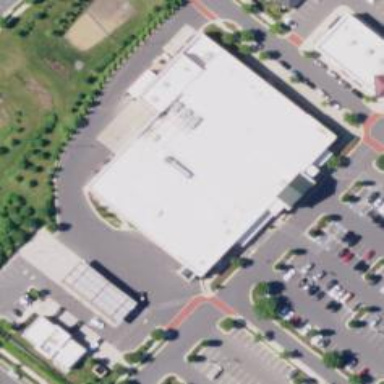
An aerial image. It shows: Pharmacy providing healthcare services.